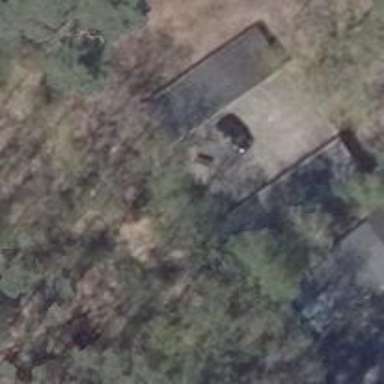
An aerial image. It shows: Garages with flat roofs.